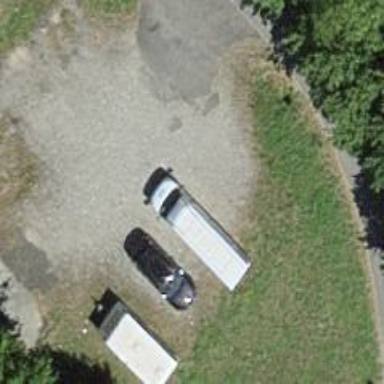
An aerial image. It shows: Parking area with surface.